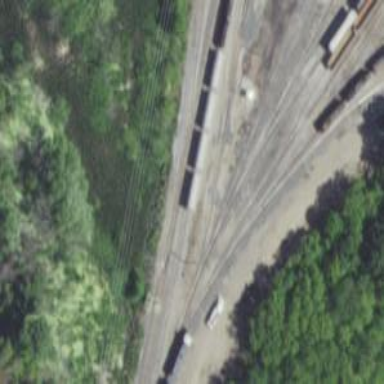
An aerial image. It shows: Railway yard used for servicing trains.